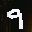
Label: 9